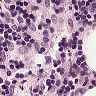
Metastatic tissue present: no